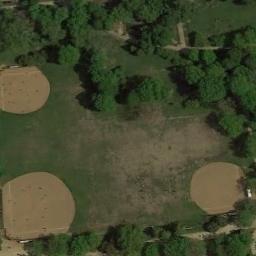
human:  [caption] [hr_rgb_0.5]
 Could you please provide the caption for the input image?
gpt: There are three baseball diamonds in the wasteland surrounded by the forests .

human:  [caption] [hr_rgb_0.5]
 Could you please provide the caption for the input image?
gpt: Three baseball diamonds are surrounded by many trees .

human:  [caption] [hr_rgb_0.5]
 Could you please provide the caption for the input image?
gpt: Three baseball diamonds of different sizes surrounded by some trees .

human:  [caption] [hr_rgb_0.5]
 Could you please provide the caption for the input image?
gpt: There is a trail leading to this baseball field .

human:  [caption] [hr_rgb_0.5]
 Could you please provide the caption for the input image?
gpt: Many trees are beside the three baseball diamonds .